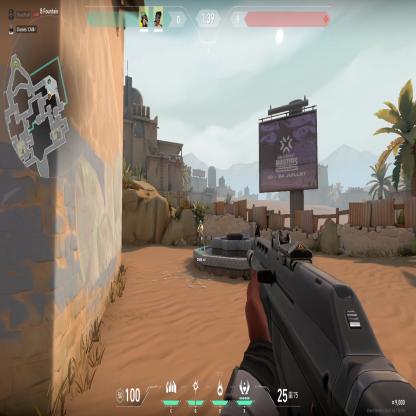
Label: teammate